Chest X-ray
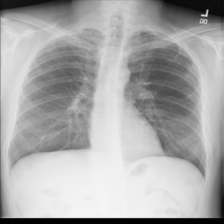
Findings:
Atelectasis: negative
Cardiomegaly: negative
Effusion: negative
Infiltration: negative
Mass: negative
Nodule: negative
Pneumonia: negative
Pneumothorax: negative
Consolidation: negative
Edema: negative
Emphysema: negative
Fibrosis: negative
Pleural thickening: positive
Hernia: negative